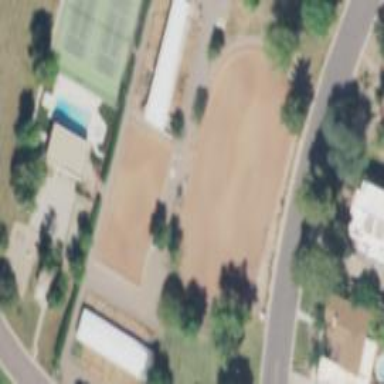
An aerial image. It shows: Fenced equestrian pitch for leisure land.